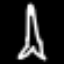
Label: The Eiffel Tower